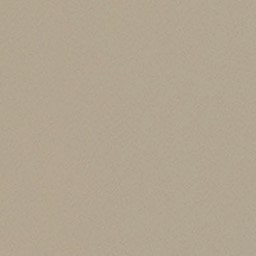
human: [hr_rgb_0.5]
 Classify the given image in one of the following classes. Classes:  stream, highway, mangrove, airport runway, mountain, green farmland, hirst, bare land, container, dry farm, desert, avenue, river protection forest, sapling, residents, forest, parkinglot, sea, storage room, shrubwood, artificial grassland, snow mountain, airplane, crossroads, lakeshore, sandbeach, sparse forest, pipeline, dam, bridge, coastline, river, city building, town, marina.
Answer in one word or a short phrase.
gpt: desert